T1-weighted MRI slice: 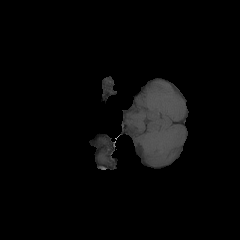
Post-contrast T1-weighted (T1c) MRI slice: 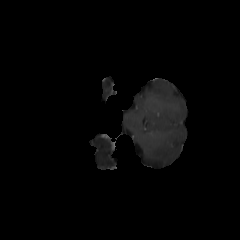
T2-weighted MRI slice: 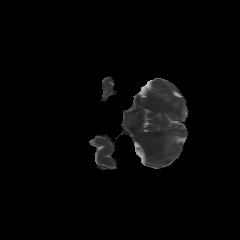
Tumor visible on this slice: no